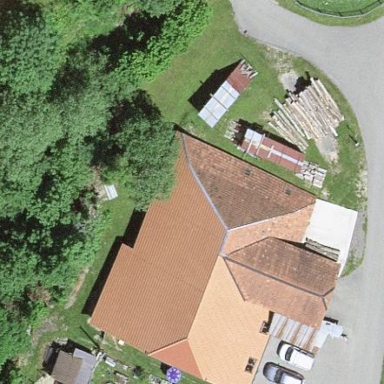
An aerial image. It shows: Farm building.